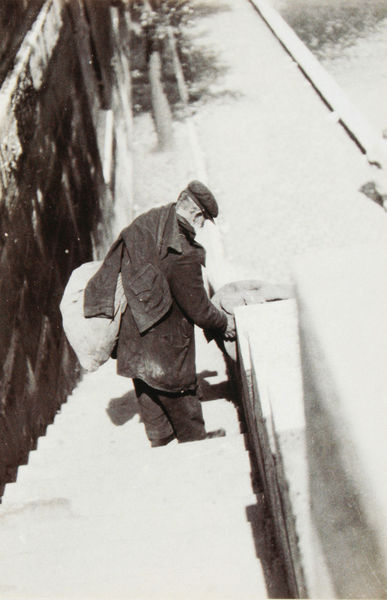
Titel: Clochard
Künstler: Germaine Krull
Standort: Essen
Institution: Museum Folkwang
Schlagwörter: blätter, laub, mann, schatten, weiß, bäume, landschaft, braun, grau, holz, licht, ohr, profil, rücken, schwarz, straße, blick, schnee, alt, anzug, kappe, mütze, wand, kleidung, mensch, sonne, mantel, sack, pflaster, mauer, treppe, stairs, geländer, stufen, foto, fotografie, photographie, bürgersteig, gehsteig, schwarzweiß, staub, photo, gemäuer, aufnahme, steigen, abstieg, reppe, stiegen, kape, langsam, rentner, trasse, bordsteine, clochard, hinabgehen, arb, hinbsteigen, mauert, oldman, homeless